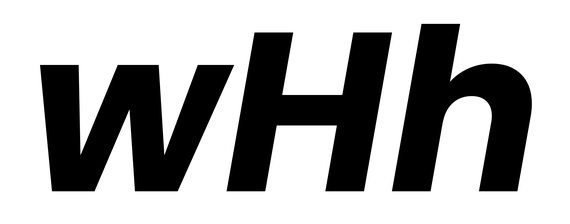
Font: Poppins-BoldItalic